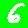
Digit: 6